Question: I'm currently building my website and I've run into a problem. <URL>
I want to add 3px underlines to only the links, like this:

The line height of the text is 56pt, so the border-bottom is far too far away from the links. 'text-decoration: underline' is too thin, and way too close.
They need to be about half this distance. As negative padding doesn't exist, how should I go about fixing it?
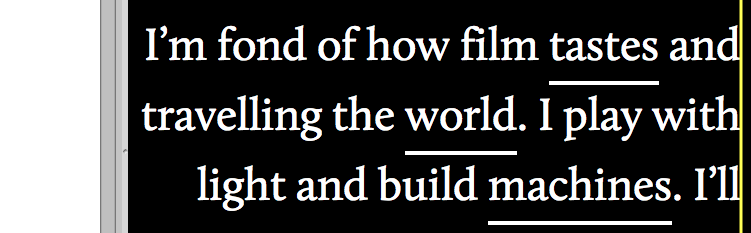
Answer: Now used to this code
'''
.HomeText p a {
color: red;
text-decoration: none;
position: relative;
display: inline-block;
vertical-align: top;
}
.HomeText p a:hover:after{
content:'';
position:absolute;
left:0;
right:0;
bottom:-3px;
border-bottom:solid 1px red;
}
'''
<URL>